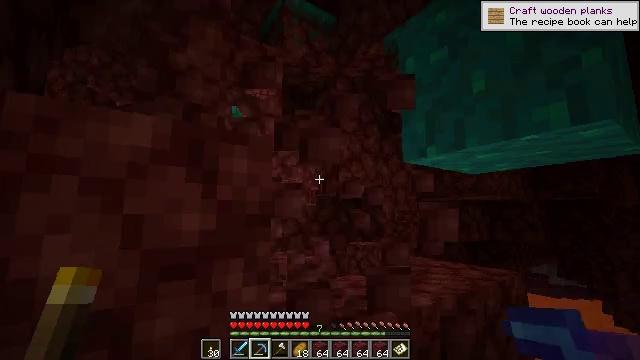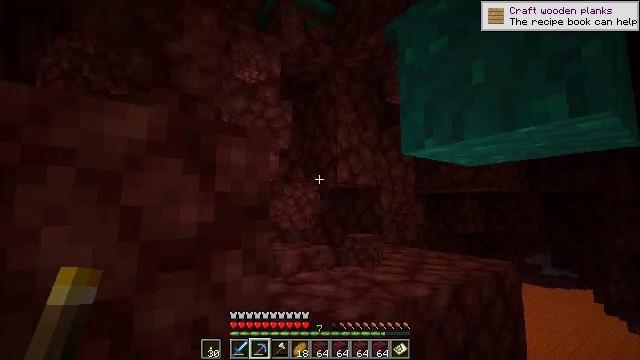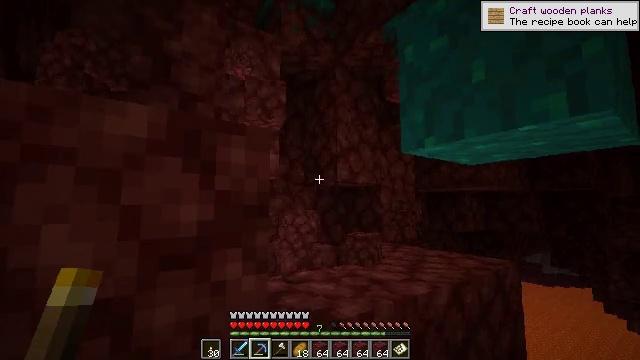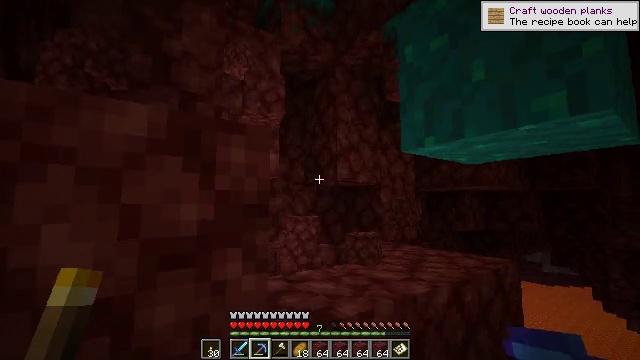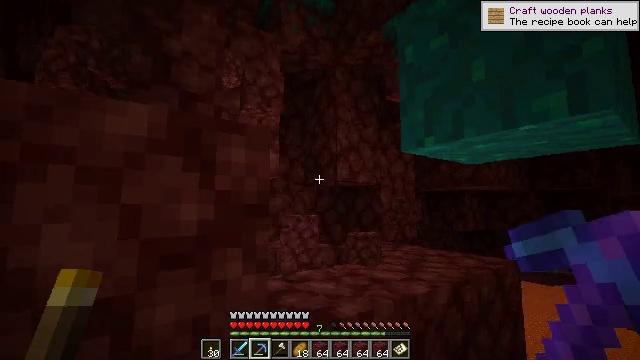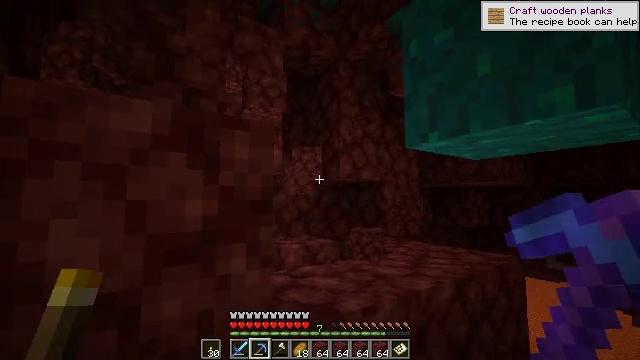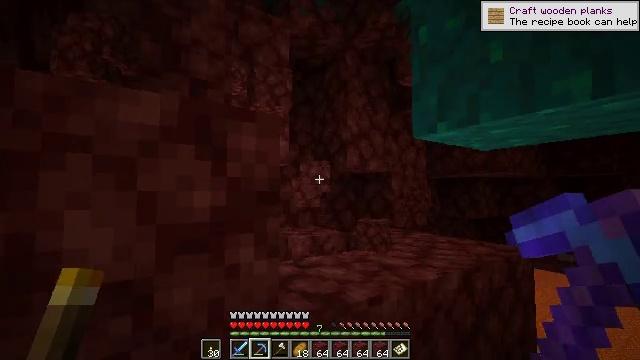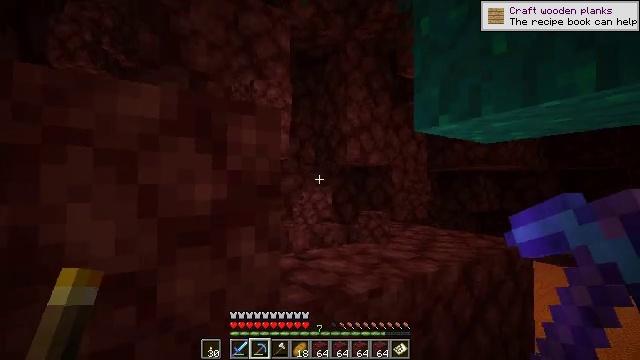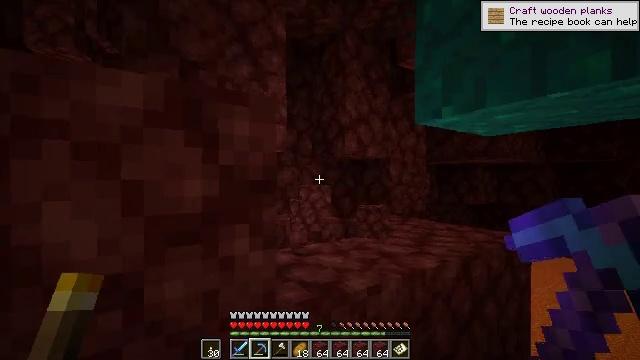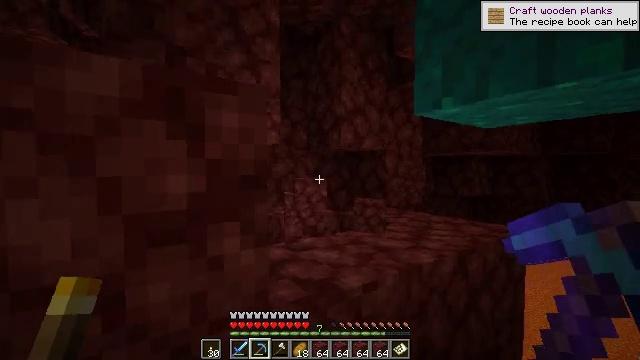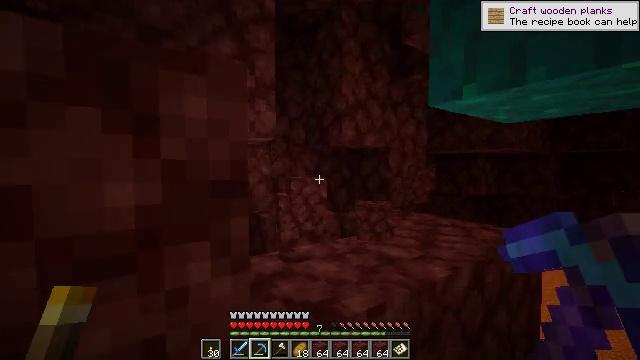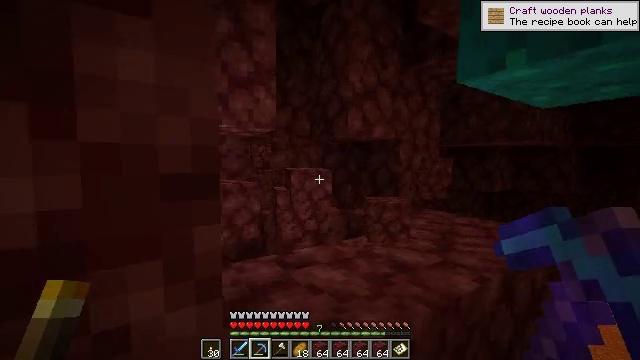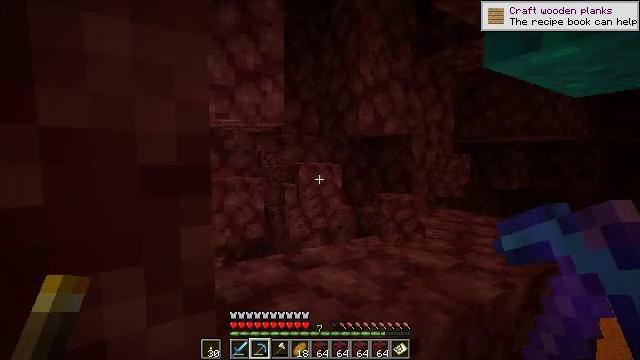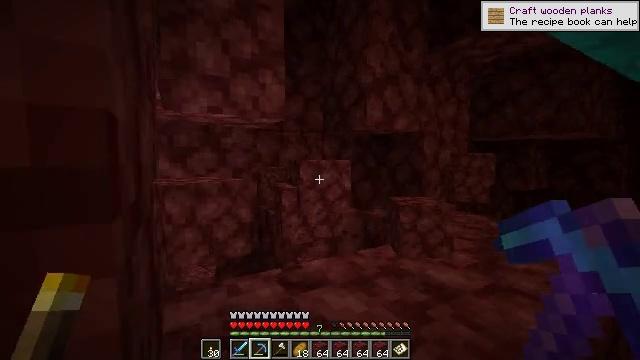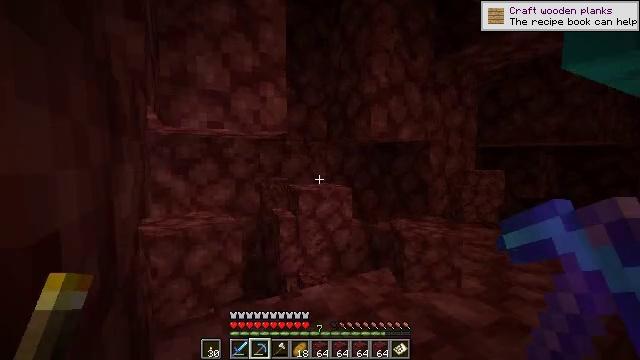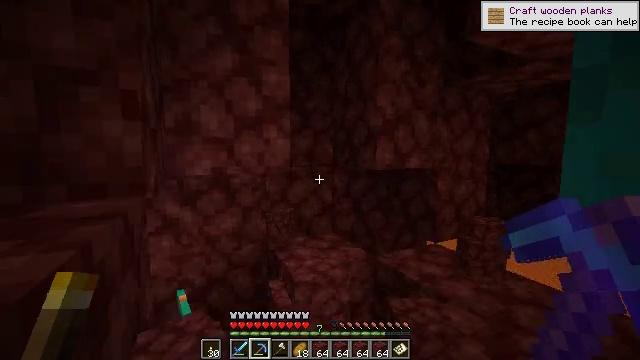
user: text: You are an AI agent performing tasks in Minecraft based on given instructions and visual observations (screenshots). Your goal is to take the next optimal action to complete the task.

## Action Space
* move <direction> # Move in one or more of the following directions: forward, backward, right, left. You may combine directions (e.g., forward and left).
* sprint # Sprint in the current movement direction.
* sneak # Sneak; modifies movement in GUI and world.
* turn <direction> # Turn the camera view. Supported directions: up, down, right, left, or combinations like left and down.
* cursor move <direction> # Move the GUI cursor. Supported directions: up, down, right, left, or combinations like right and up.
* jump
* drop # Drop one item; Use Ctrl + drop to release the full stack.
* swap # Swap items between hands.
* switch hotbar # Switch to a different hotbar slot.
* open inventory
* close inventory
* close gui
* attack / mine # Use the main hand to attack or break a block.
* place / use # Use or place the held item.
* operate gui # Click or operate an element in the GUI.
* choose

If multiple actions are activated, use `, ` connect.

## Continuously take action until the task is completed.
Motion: motion action
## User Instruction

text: Collect netherrack in the Nether.
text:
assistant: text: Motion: turn down
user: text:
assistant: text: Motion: no_op
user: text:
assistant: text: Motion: no_op
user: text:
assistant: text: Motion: no_op
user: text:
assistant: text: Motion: no_op
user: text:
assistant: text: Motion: turn left and down
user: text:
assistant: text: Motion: turn down
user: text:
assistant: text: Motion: move forward, turn down
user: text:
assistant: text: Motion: move forward, turn right and down
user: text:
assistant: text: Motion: move forward
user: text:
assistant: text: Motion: move forward, turn left and down
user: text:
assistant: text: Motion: move forward, turn left
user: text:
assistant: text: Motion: move forward, turn left
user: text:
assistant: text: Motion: move forward, turn left, jump
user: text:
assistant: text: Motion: move forward, turn left and down, jump
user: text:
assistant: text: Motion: move forward, turn left, jump
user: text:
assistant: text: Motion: move forward, turn left and down, jump
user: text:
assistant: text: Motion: move forward, turn left and down, jump
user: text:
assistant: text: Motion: move forward, turn left and down
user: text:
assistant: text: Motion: move forward, turn left and down
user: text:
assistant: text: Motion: move forward, turn left and down
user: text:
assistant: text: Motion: move forward, turn left and down
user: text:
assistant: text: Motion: move forward, turn left and down
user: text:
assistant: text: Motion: move forward
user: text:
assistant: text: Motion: turn left and down
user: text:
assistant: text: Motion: turn right and down
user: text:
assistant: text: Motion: turn right and down
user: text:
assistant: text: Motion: turn down
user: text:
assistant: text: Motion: turn right and down
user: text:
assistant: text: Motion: turn down